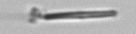
Label: fiber_TAG_external_detritus